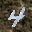
Label: 4